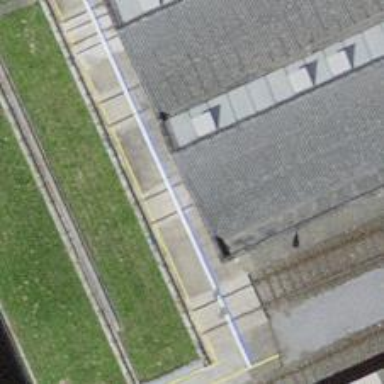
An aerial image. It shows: Single track railway in yard.